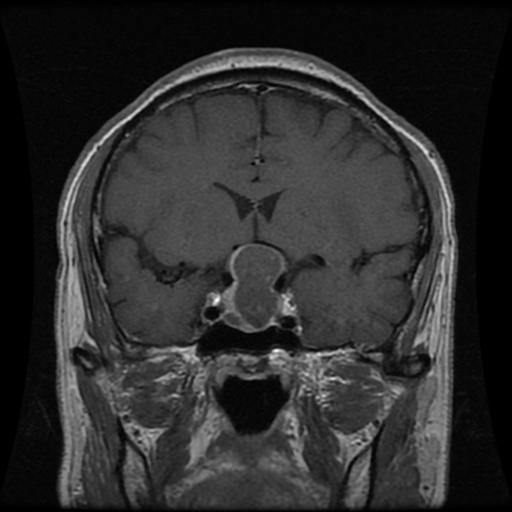
Label: pituitary